Question: So, I'm simply creating a table called 'Flight'. Here's the syntax:

Everything looks fine. I can't figure out what it is. Any help will be appreciated
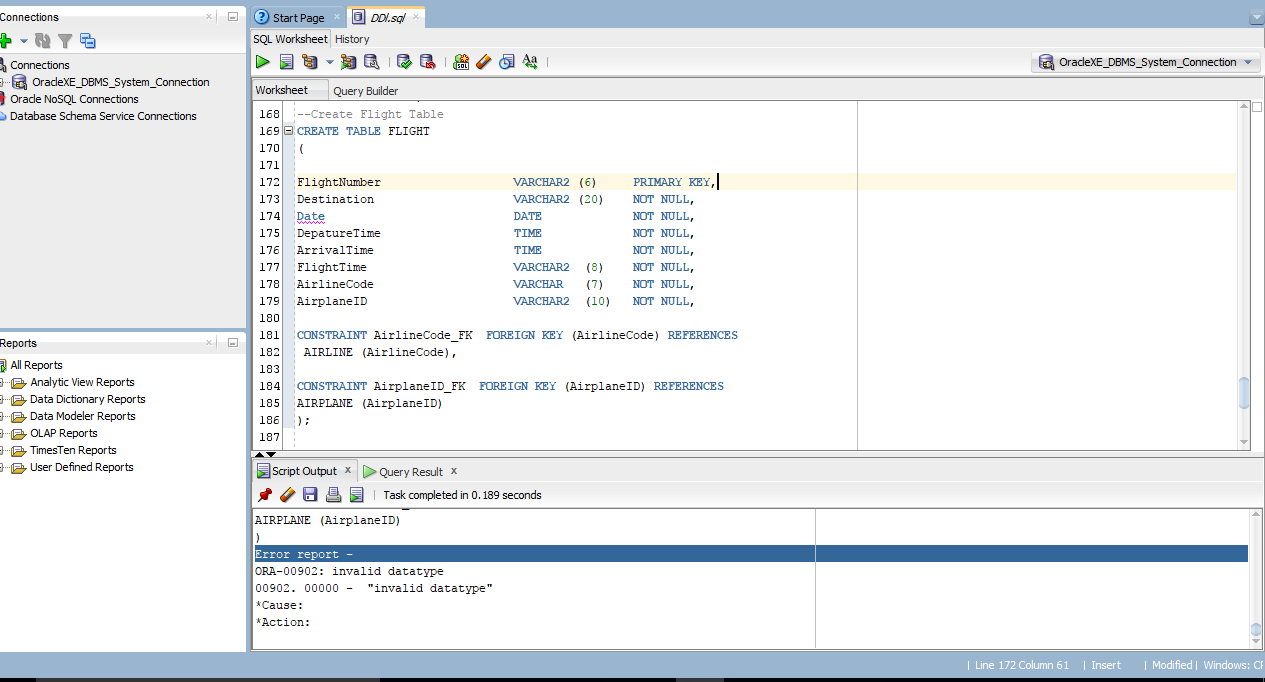
Answer: You can check the following link for the <URL>
You can use 'TIMESTAMP' datatype instead of 'TIME' as you declared in your 'CREATE' statement.
Since 'DATE' is a reserved keyword for 'DATE' datatype, you should opt not to use it as your column name.